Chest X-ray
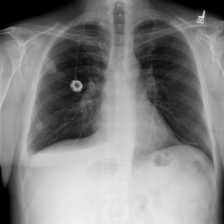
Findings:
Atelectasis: negative
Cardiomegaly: negative
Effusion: negative
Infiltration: negative
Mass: negative
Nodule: negative
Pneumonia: negative
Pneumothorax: negative
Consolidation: negative
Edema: negative
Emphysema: negative
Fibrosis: negative
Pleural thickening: negative
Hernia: negative